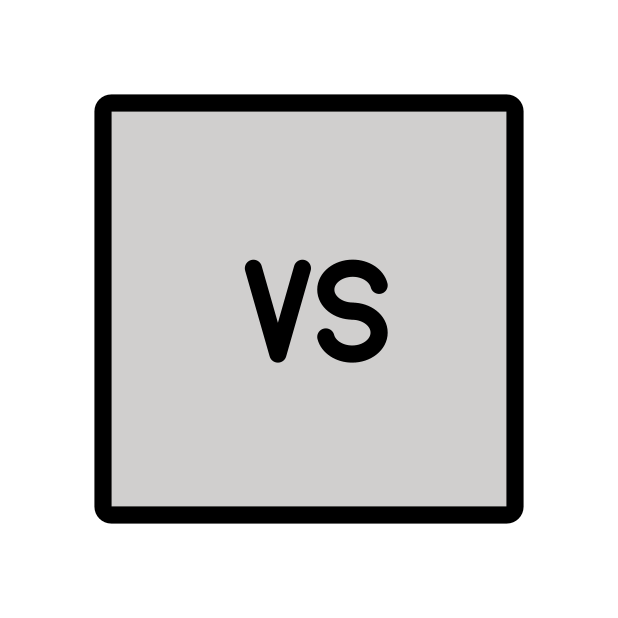
VS button